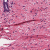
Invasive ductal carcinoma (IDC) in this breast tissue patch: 0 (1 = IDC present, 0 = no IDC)